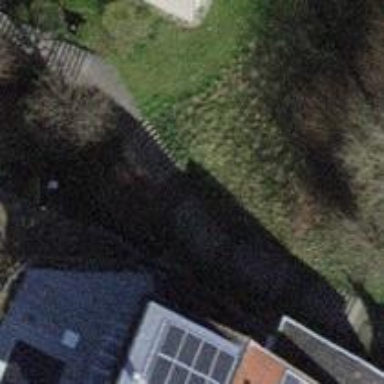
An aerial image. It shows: Road with steps.